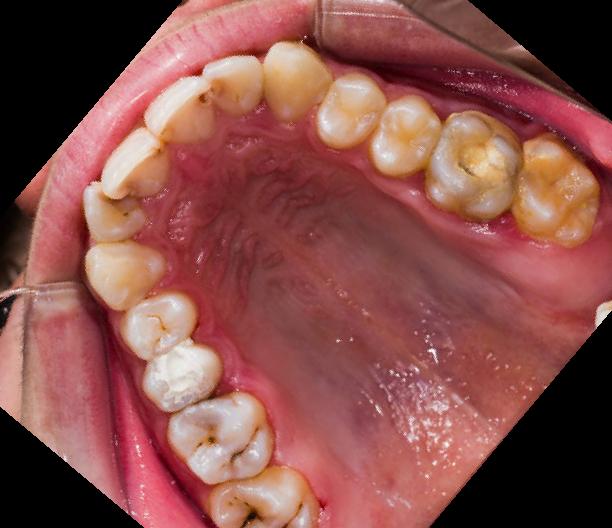
Condition: Gingivitis